Brain MRI, t2w sequence, axial 2D slice.
Patient: age 28, sex M, weight 95 kg, height 1.95 m
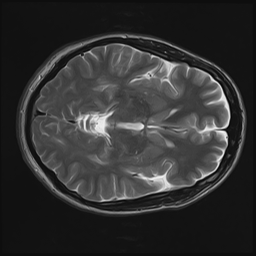